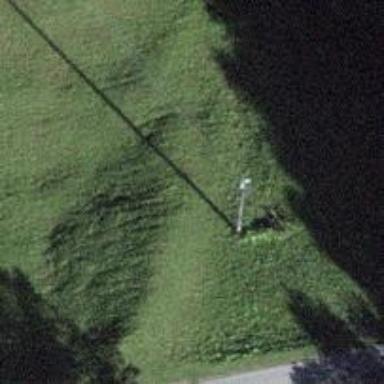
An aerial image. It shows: Utility pole as the man-made structure.